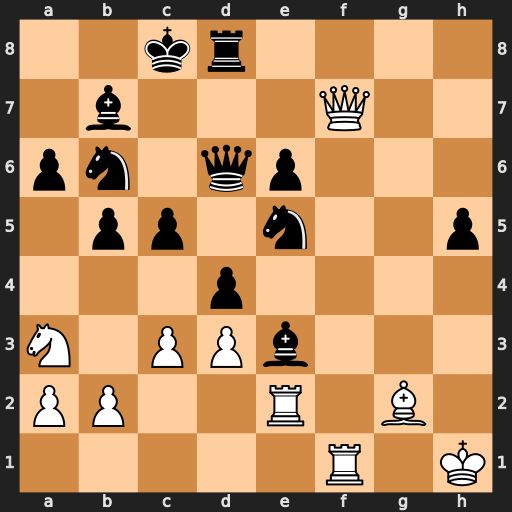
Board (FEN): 2kr4/1b3Q2/pn1qp3/1pp1n2p/3p4/N1PPb3/PP2R1B1/5R1K
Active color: w
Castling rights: -
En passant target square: -
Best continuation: Qxb7#